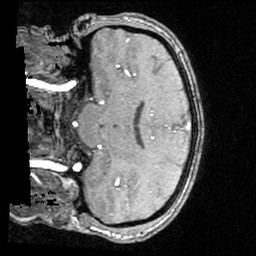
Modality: angio
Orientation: coronal
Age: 26
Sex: male
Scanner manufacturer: siemens
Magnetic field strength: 3 T
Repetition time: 0.025 s
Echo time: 0.00334 s